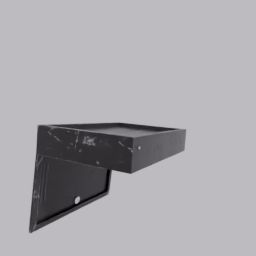
Label: mechanical